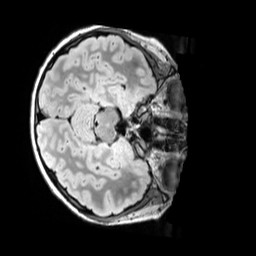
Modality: FLAIR
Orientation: axial
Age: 11
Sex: male
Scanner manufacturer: siemens
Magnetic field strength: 3 T
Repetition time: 5 s
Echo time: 0.388 s